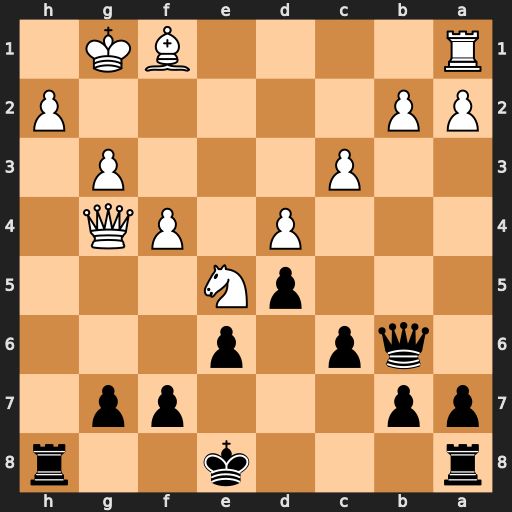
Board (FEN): r3k2r/pp3pp1/1qp1p3/3pN3/3P1PQ1/2P3P1/PP5P/R4BK1
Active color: b
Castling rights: kq
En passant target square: -
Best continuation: Qxb2 h4 Qxa1